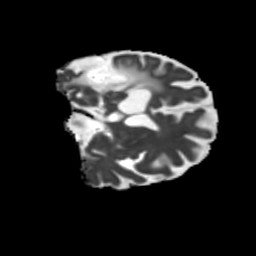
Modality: MD
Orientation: coronal
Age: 54
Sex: male
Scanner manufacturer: siemens
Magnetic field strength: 3 T
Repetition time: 5.25 s
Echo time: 0.08 s